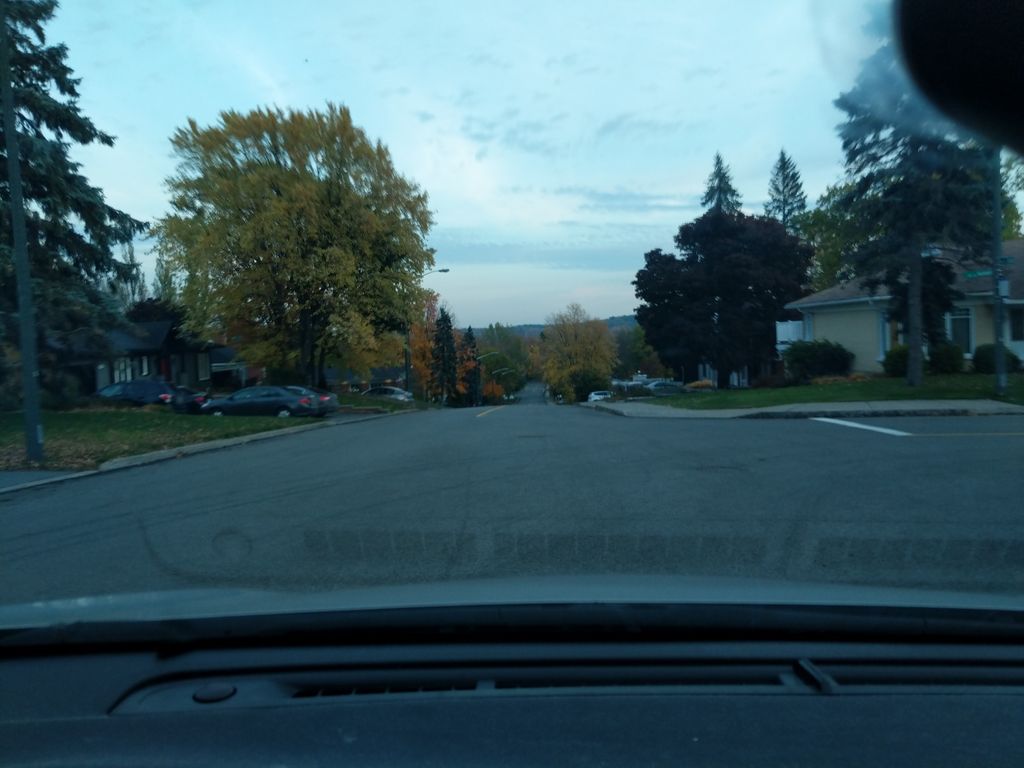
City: quebec_city